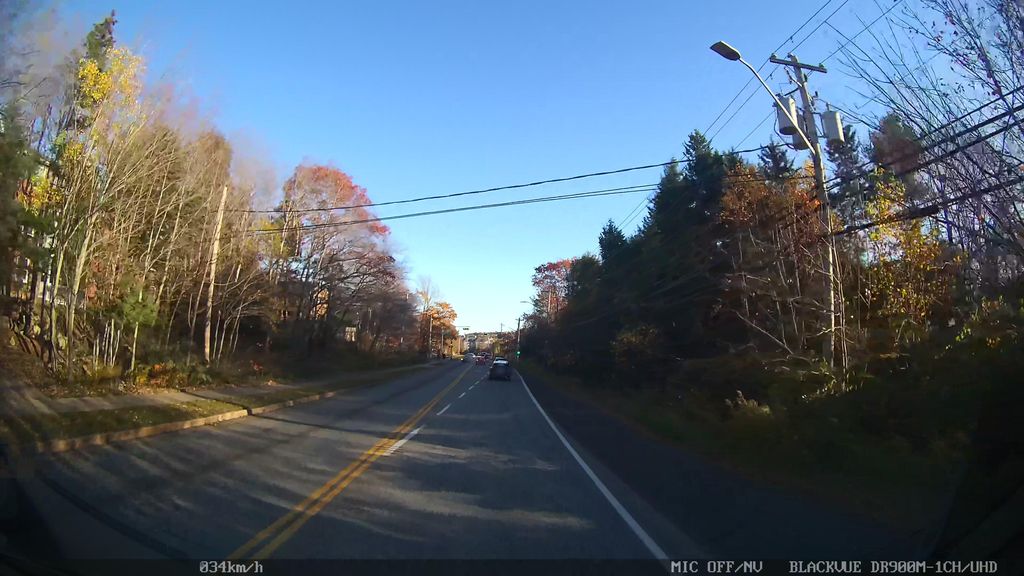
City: halifax